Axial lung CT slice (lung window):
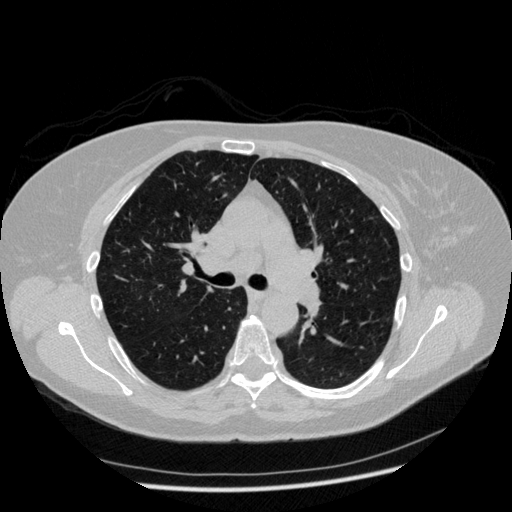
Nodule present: no